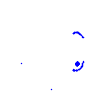
Particle: electron